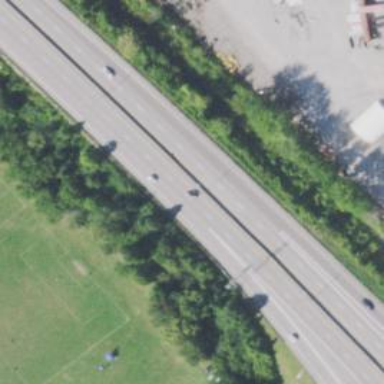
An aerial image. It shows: Motorway with embankment.